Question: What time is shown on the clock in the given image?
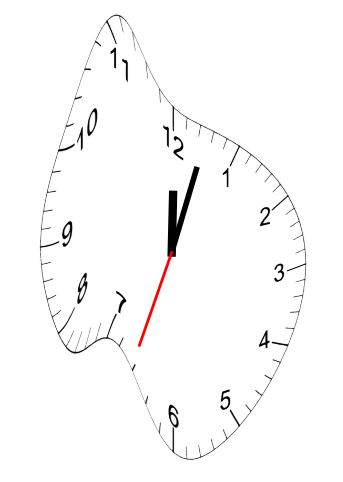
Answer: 12:02:33